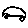
Label: car